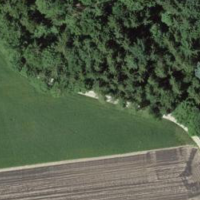
EUNIS habitat code: 52
Species observed at this site:
Fagopyrum esculentum